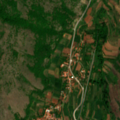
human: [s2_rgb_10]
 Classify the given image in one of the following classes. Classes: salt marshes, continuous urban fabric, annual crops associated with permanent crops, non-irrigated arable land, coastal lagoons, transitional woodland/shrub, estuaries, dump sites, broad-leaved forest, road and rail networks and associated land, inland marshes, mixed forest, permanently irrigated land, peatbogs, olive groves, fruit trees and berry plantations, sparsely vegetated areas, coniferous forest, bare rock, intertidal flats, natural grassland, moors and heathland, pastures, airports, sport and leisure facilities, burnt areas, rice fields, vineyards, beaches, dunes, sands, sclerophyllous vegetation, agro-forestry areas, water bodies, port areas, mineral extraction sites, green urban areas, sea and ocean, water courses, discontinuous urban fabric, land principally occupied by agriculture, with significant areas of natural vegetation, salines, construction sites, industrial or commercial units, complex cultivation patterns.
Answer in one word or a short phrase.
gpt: complex cultivation patterns, land principally occupied by agriculture, with significant areas of natural vegetation, natural grassland, transitional woodland/shrub